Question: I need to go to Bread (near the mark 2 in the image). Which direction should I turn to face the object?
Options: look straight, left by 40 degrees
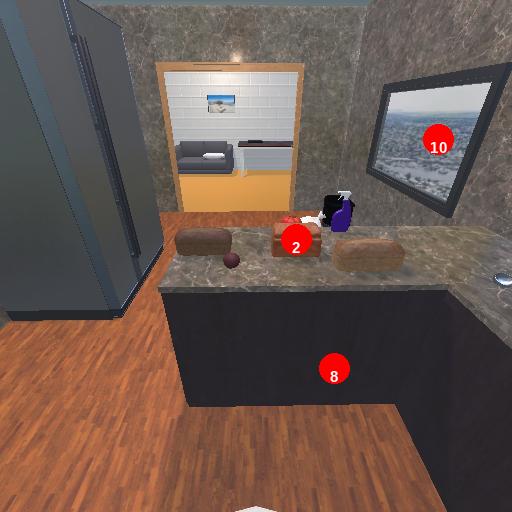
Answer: look straight